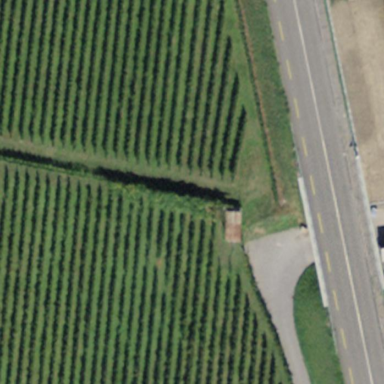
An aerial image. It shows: Vineyard growing grapes.